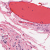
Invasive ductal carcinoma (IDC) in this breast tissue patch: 1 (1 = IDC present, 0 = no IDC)